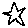
Label: star